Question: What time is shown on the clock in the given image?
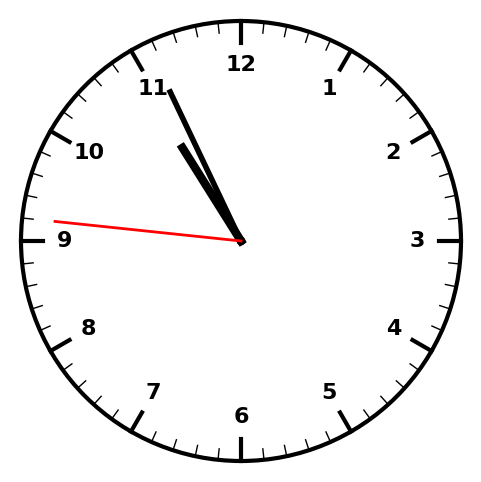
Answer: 10:55:46